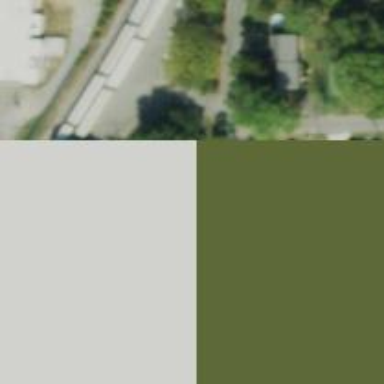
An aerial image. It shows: Railway yard used for servicing trains.